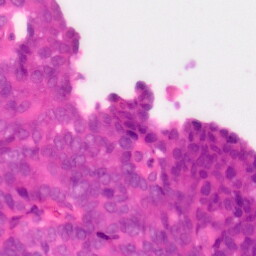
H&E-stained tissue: Colon